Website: crate-barrel
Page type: billing-address
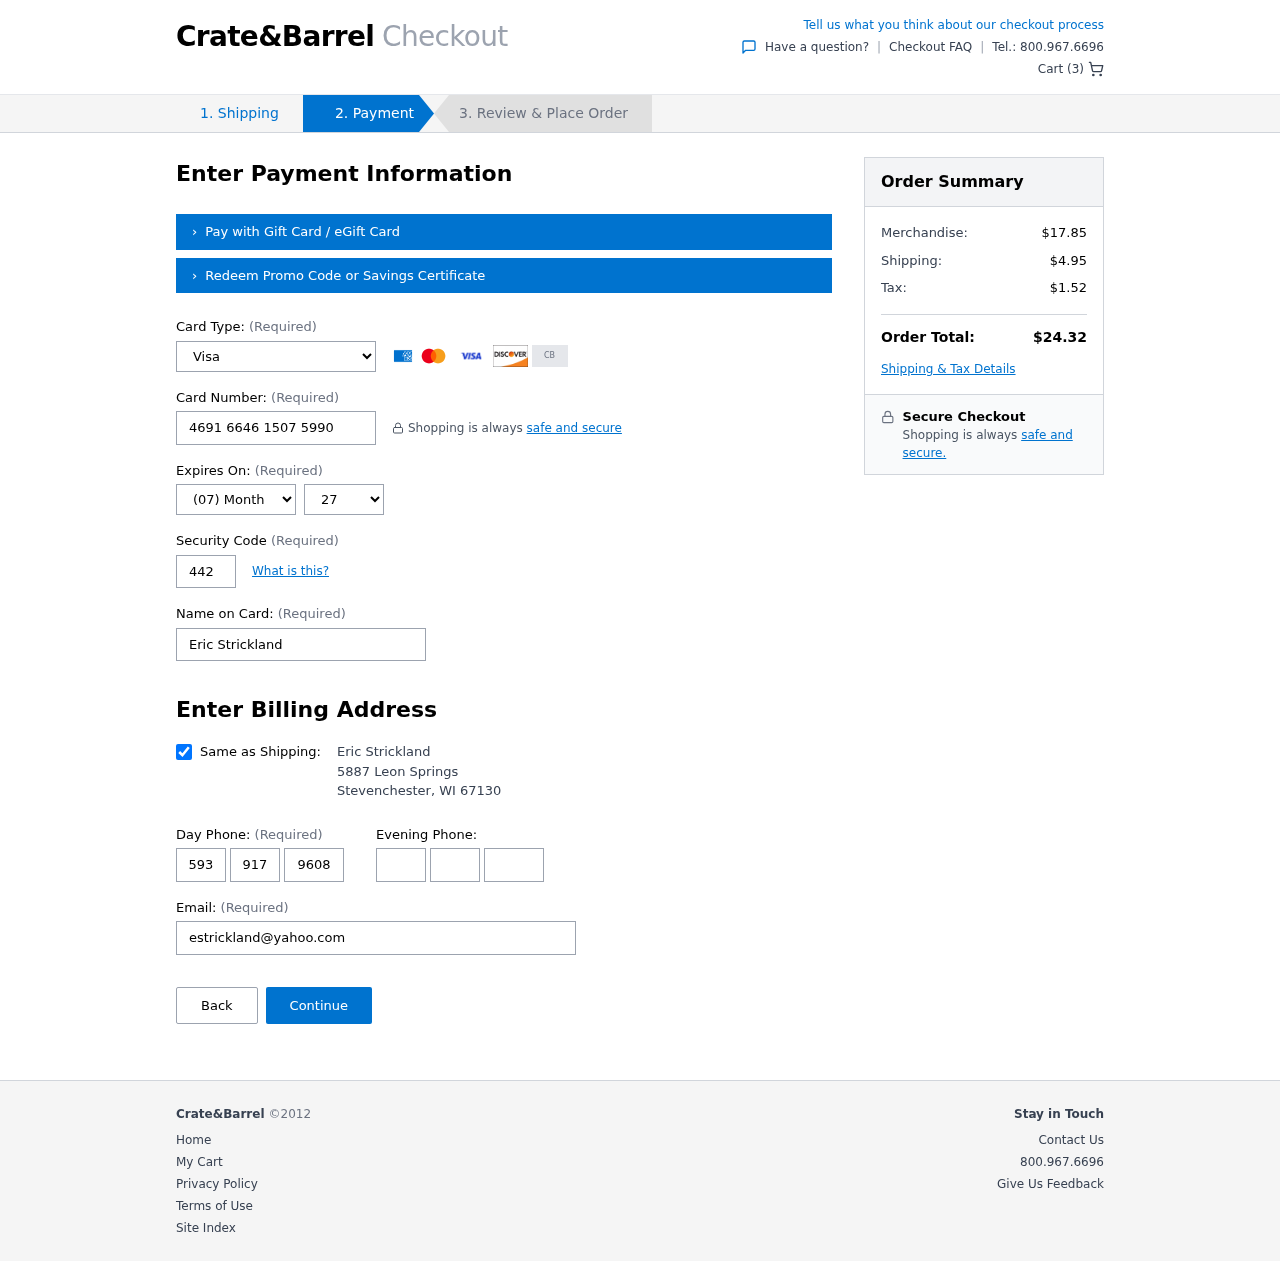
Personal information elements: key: PII_CARD_CVV
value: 442
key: PII_CARD_EXPIRY_MONTH
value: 07
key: PII_CARD_EXPIRY_YEAR
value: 27
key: PII_CARD_NUMBER
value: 4691 6646 1507 5990
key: PII_CARD_TYPE
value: Visa
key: PII_CITY
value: Stevenchester
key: PII_EMAIL
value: estrickland@yahoo.com
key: PII_FULLNAME
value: Eric Strickland
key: PII_PHONE_AREA
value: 593
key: PII_PHONE_PREFIX
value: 917
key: PII_PHONE_SUFFIX
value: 9608
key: PII_POSTCODE
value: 67130
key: PII_STATE_ABBR
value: WI
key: PII_STREET
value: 5887 Leon Springs
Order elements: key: ORDER_NUM_ITEMS
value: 3
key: ORDER_SUBTOTAL
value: $17.85
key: ORDER_SHIPPING_COST
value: $4.95
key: ORDER_TAX
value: $1.52
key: ORDER_TOTAL
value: $24.32